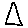
Label: triangle